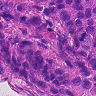
Metastatic tissue present: yes